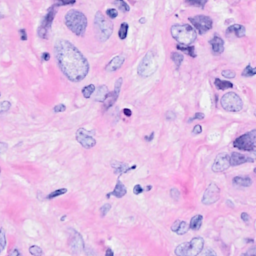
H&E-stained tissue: Breast